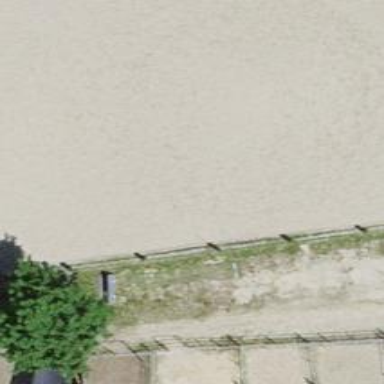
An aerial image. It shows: Equestrian pitch for leisure land sports.